You are looking at the short-time Fourier spectrogram of a bearing's acceleration signal. Based on the visible evidence, which condition applies: normal, inner_race, outer_race, ball?
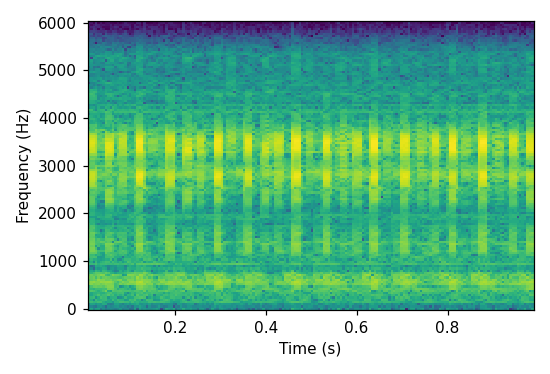
Answer: outer_race